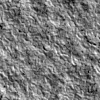
Atmospheric dust classification: not_dusty